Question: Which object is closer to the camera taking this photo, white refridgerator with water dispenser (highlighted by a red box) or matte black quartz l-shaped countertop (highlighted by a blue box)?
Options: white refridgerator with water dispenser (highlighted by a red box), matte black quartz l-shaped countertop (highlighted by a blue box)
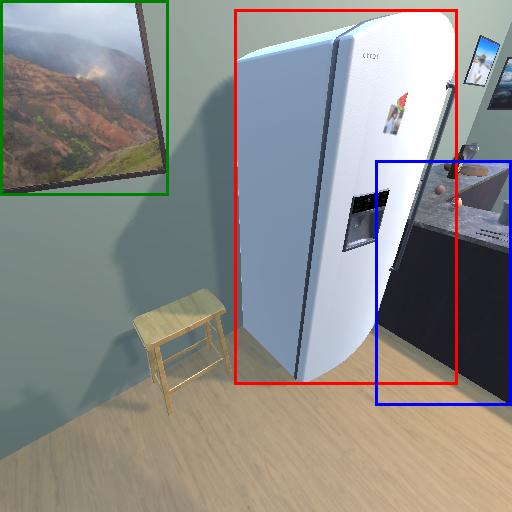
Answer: white refridgerator with water dispenser (highlighted by a red box)